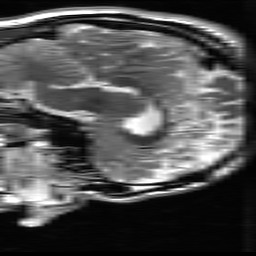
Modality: T2w
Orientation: sagittal
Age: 27
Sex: male
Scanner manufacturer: ge
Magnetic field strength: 3 T
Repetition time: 5.192 s
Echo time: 0.1003 s